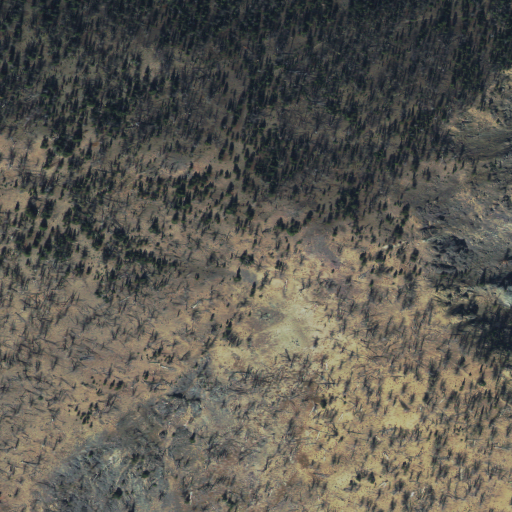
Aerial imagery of mountain in Idaho named White Goat Mountain containing evergreen forest, shrub, and grassland